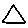
Label: triangle